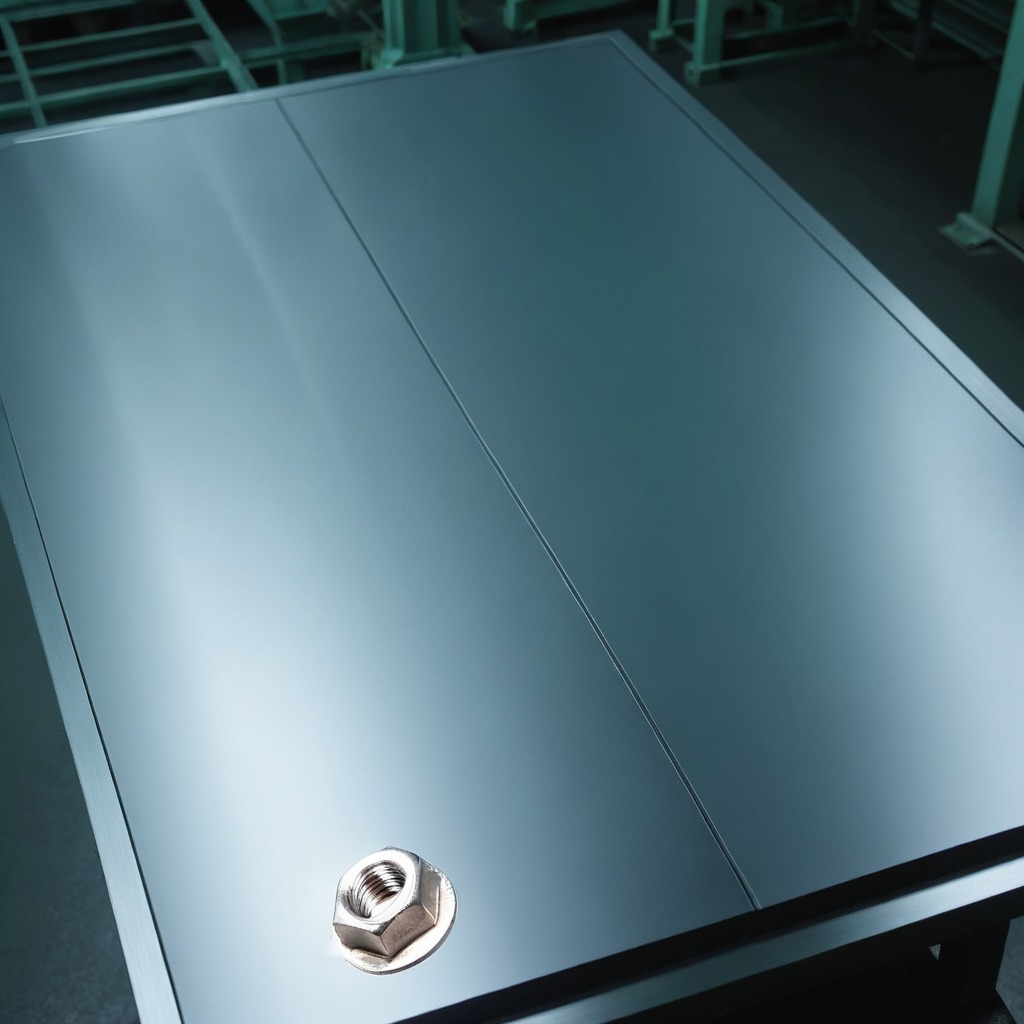
A metal nut is lying on the metal table in a machine shop under fluorescent lights.